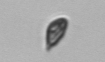
Label: Cryptophyta